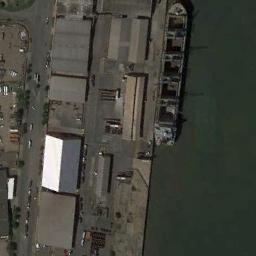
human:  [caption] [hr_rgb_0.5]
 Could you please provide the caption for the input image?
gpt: There is a ship in the green water on the shore .

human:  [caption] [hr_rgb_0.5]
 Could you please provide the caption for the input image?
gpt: A green bulk carrier docked by the dock with buildings on the dock .

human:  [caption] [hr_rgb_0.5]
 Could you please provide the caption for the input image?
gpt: There are many buildings of different shapes and sizes beside the ship .

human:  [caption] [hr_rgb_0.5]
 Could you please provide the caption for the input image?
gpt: The cargo ship is docked at the cargo terminal and some houses are on the bank .

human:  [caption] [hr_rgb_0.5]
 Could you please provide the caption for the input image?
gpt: The ship is at the harbor with many buildings .